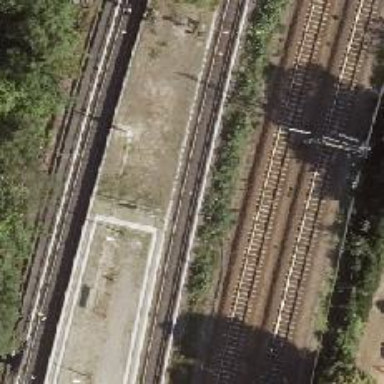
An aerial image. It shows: Railway milestone.